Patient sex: F
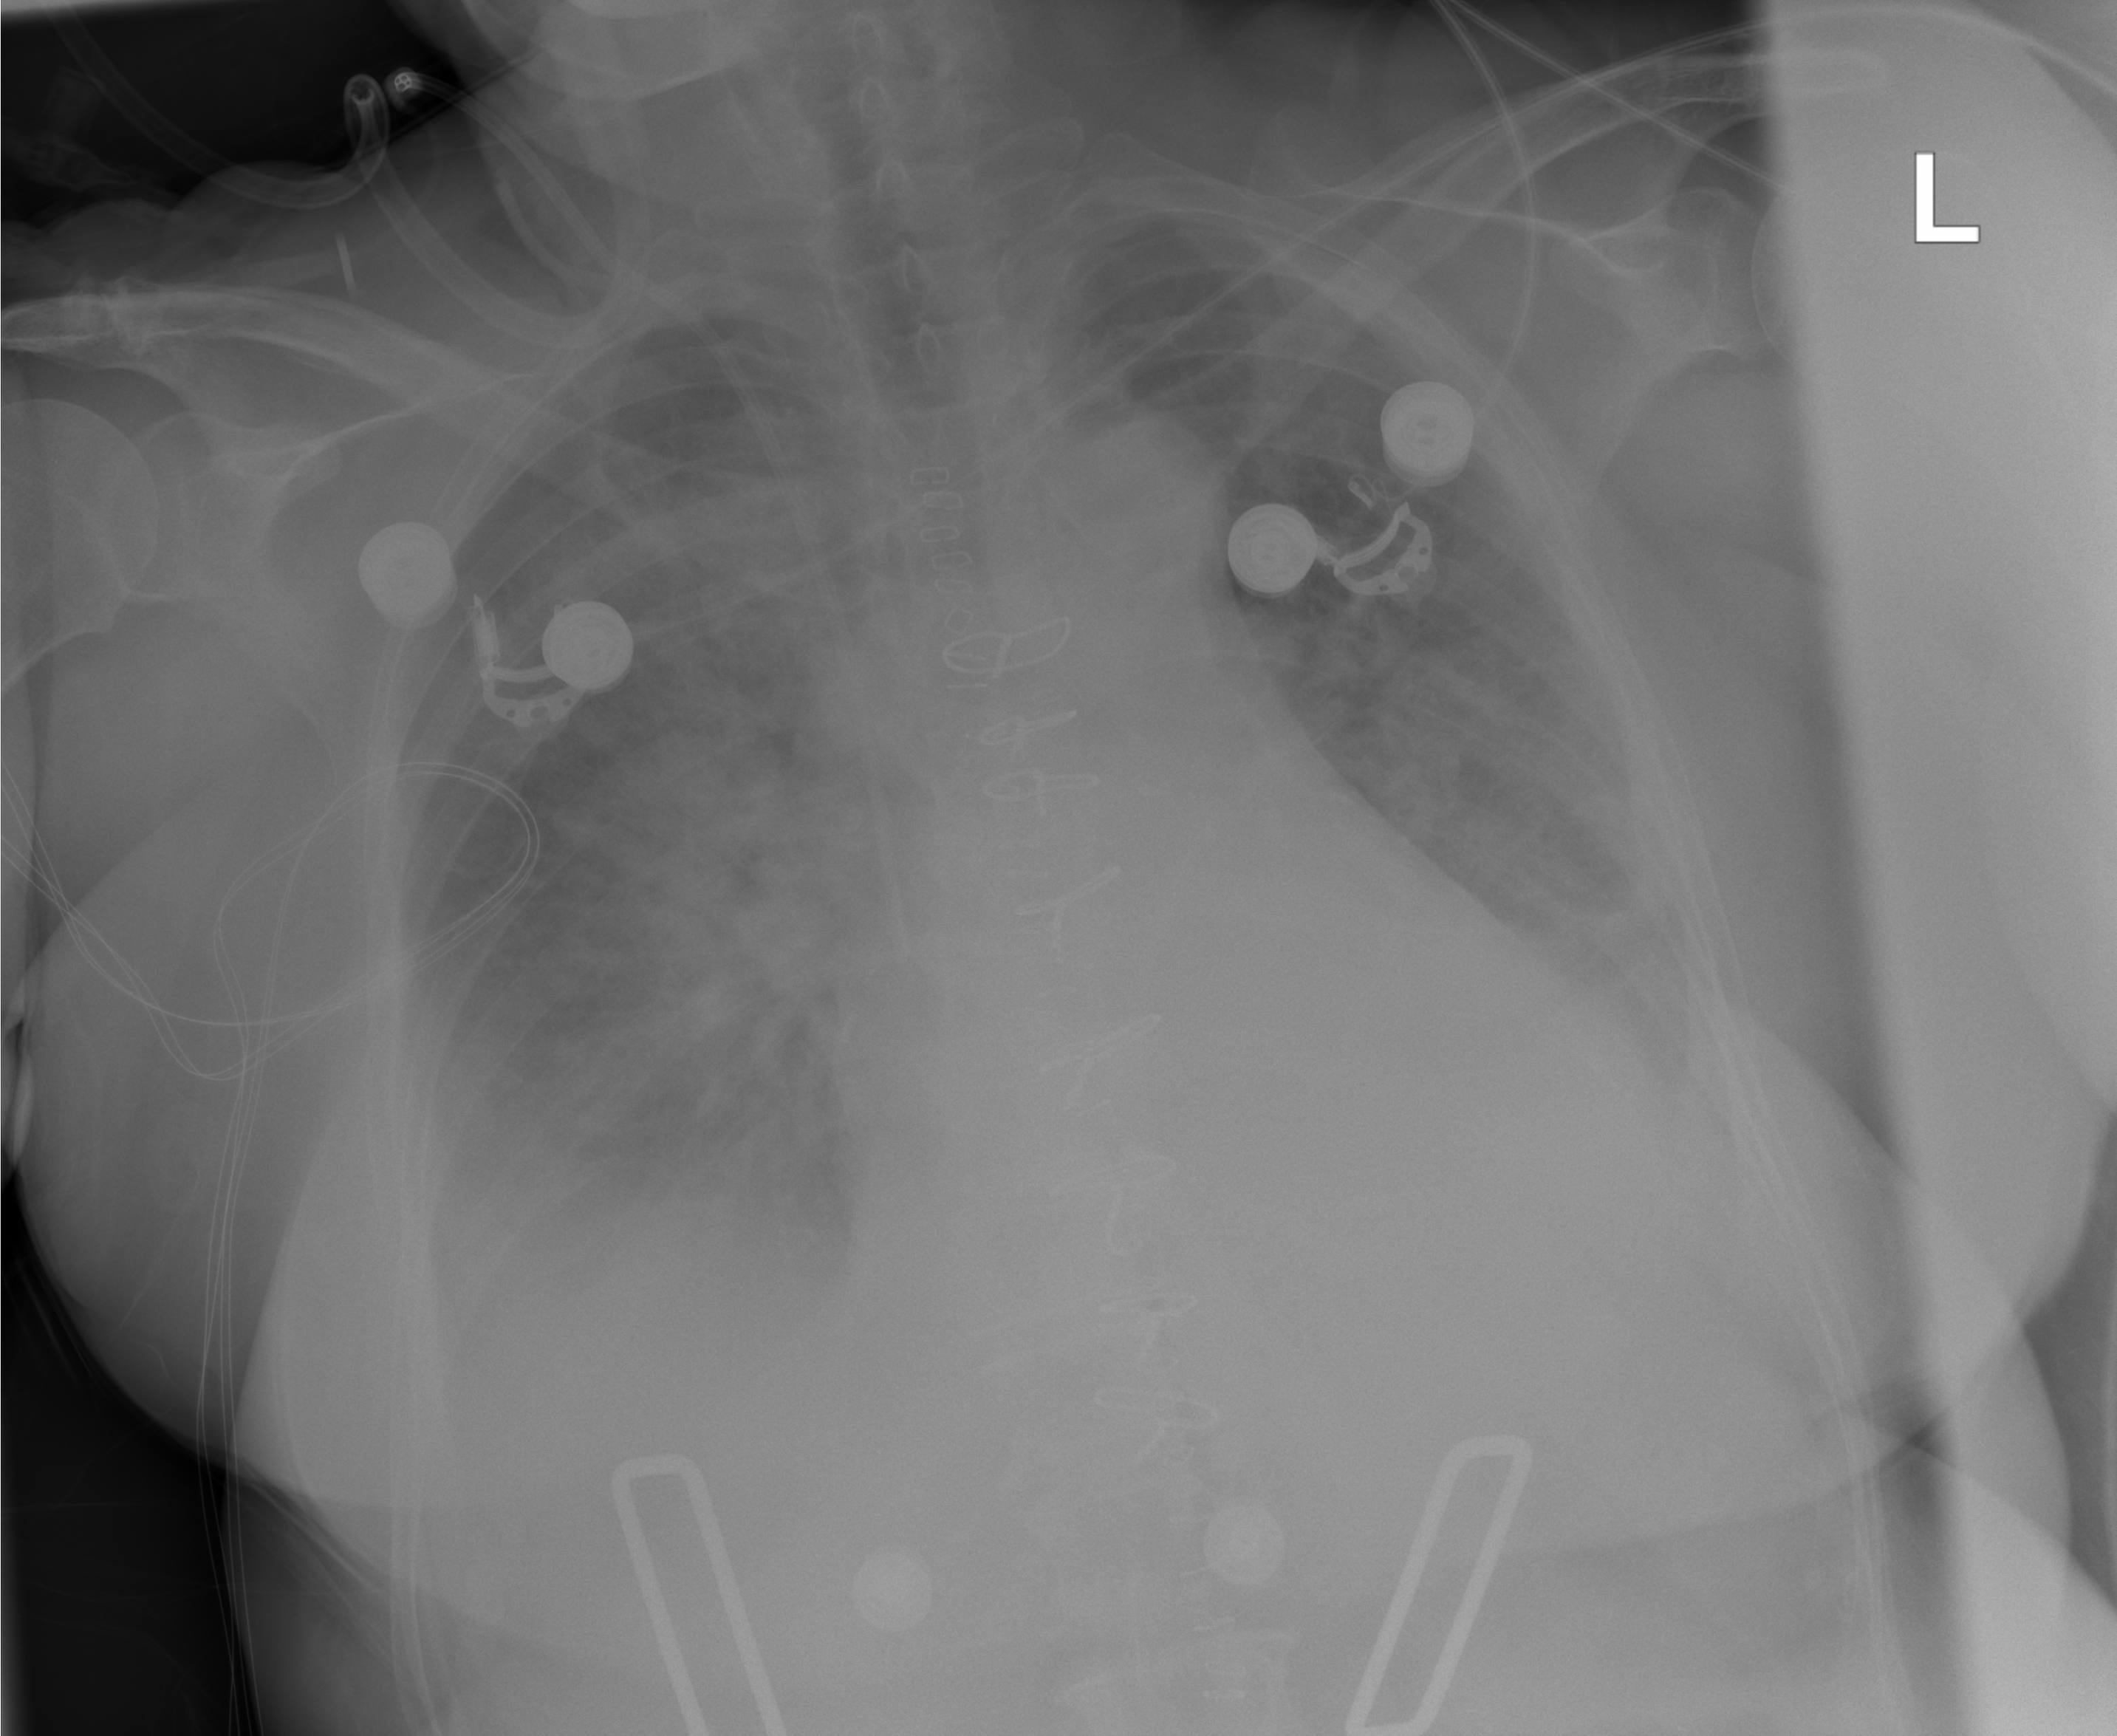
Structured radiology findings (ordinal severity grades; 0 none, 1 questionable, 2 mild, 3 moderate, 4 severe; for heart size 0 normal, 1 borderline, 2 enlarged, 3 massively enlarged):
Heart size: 2
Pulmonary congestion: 3
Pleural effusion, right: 2
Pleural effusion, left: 2
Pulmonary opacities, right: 3
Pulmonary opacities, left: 1
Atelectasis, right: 2
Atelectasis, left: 2